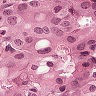
Metastatic tissue present: yes